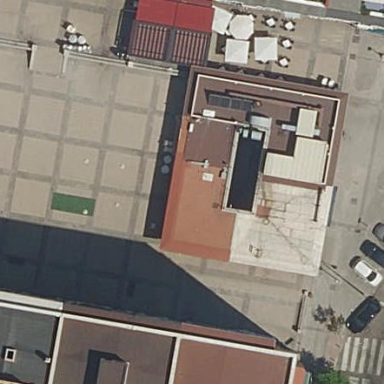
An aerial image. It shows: Supermarket building.